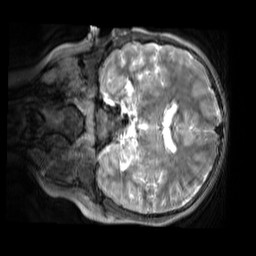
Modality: T2w
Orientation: coronal
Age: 12
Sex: male
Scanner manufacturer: siemens
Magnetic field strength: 3 T
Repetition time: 3.2 s
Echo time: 0.408 s